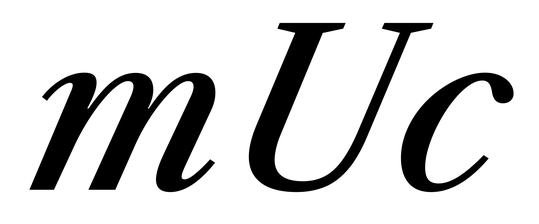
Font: LibreCaslonText-Italic_Medium_Italic